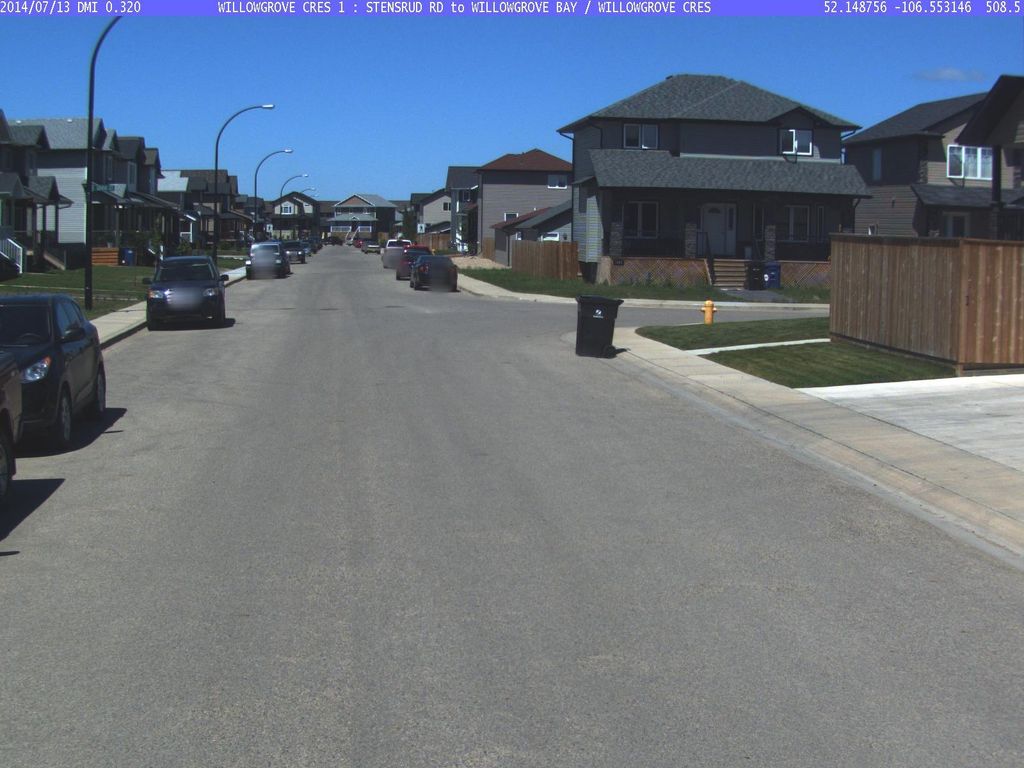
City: saskatoon